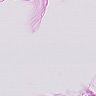
Metastatic tissue present: no